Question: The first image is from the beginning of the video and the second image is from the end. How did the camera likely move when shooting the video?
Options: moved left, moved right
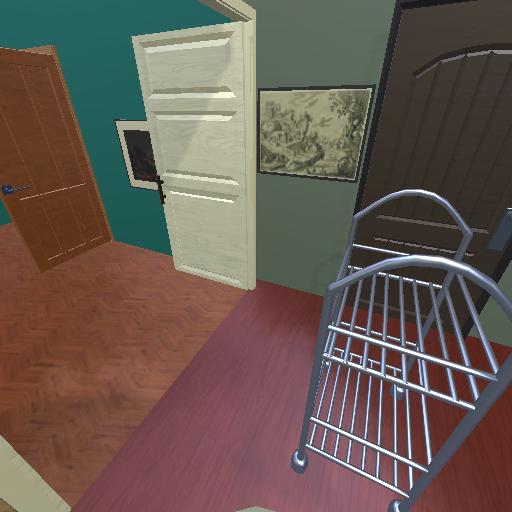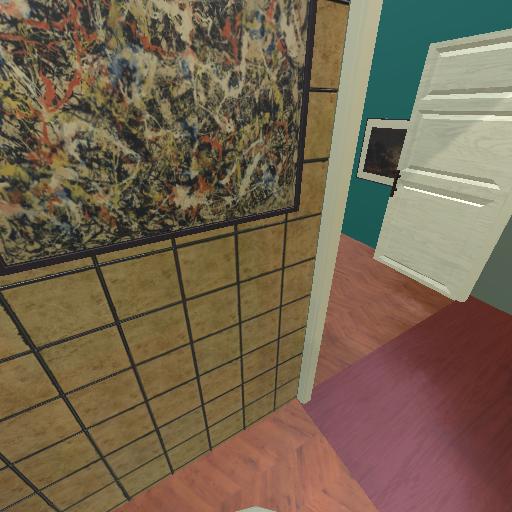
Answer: moved left